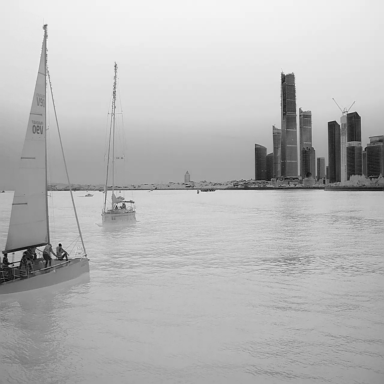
There are four objects shown in the infrared image, including two sailboats, a bulk_carrier, and a container_ship.